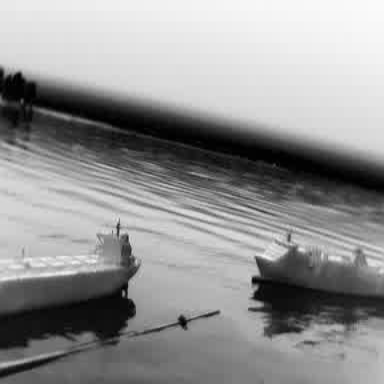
There are two objects shown in the infrared image, including a liner, and a container_ship.